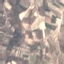
Land use / land cover class: PermanentCrop